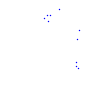
Particle: proton